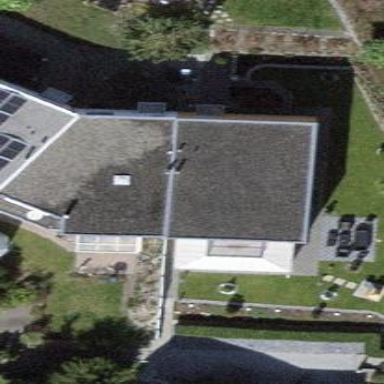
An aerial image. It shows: Terrace building.